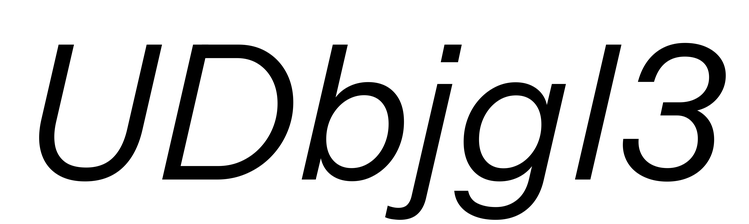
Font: InstrumentSans-Italic_Italic